Field crop: tomato
Growth stage: 1
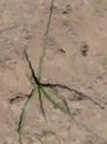
Species: cyperus